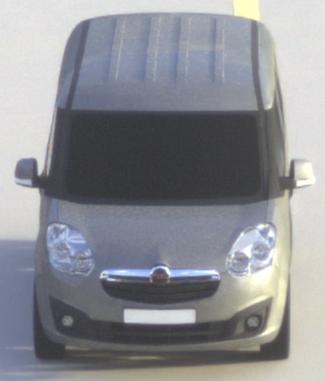
Make: Opel
Model: Combo Combi L1H1 1.4
Detailed model: Combo (D) Combi
Model produced from: 2012/01
Model produced until: 2013/11
Doors: 5
Color: gray
Road condition: dry road
Daytime: morning or afternoon
Contrast: medium contrast